Question: I am just wondering what the hell is going on under the hood when the intent extra doesn't exist in the first place?
For example:
'''
String remindOnString = intent.getStringExtra(NoteExtrasKey.EXTRA_NOTE_REMINDON);
if(remindOnString != null && !remindOnString.equals(""))
mRemindDateTime = Timestamp.valueOf(remindOnString);
'''
It is quite strange to me the expression: 'remindOnString != null' is true despite the fact that remindOnString receives null.
Here is the screenshot of the watches I set for this variable:

I don't know if I missed something from the documentation. But this is very strange to me. According to the tool-tip (Which I believe from the api-docs)
'intent.getStringExtra(KEY)' returns the string or null.
What kind of sorcery is this?
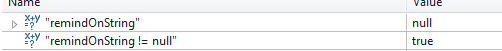
Answer: It returns value "null" but still a object .